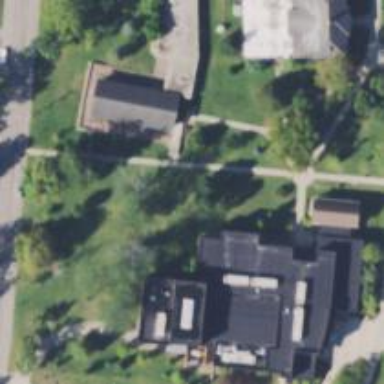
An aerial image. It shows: College building.